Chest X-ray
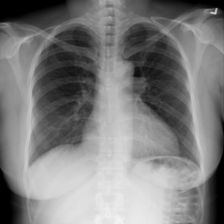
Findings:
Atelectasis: negative
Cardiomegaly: negative
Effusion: negative
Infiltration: positive
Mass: negative
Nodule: negative
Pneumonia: negative
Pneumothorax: negative
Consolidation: negative
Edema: negative
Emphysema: negative
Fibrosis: negative
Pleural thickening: negative
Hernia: negative